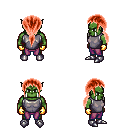
a pixel art fantasy rpg character, male body template, orc, green skin, steel chest armor, magenta pants, red ponytail hairstyle, gold gloves, metal boots, four views (front, back, left, right), 2x2 character sprite sheet, small pixel art, hard edges, no anti-aliasing